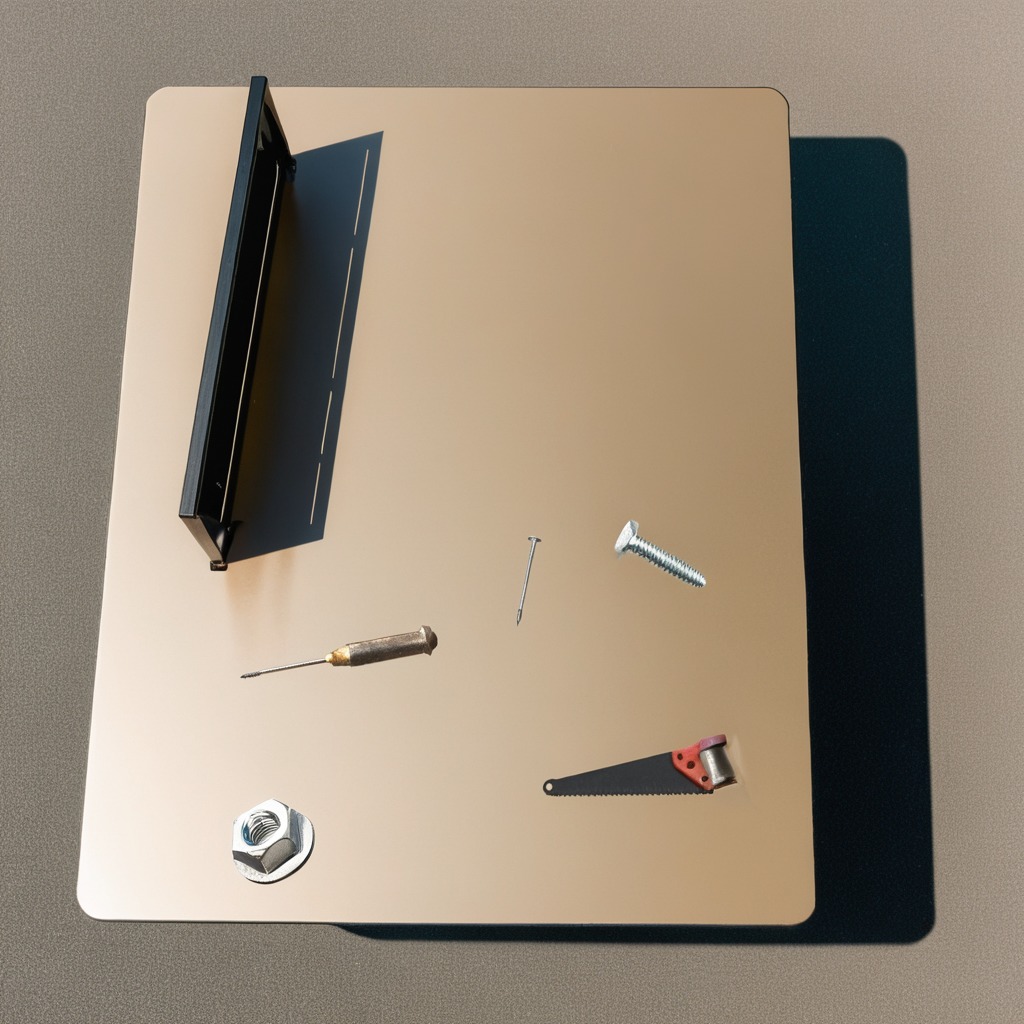
A metal machine screw, an iron nail, a handheld metal saw, a screwdriver, and a metal nut are lying on the utility table in a temporary outdoor tool station.